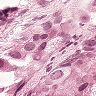
Metastatic tissue present: yes